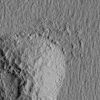
Atmospheric dust classification: not_dusty